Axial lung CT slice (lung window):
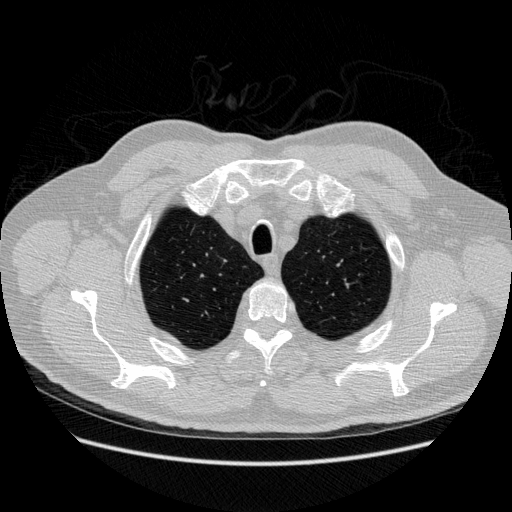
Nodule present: no